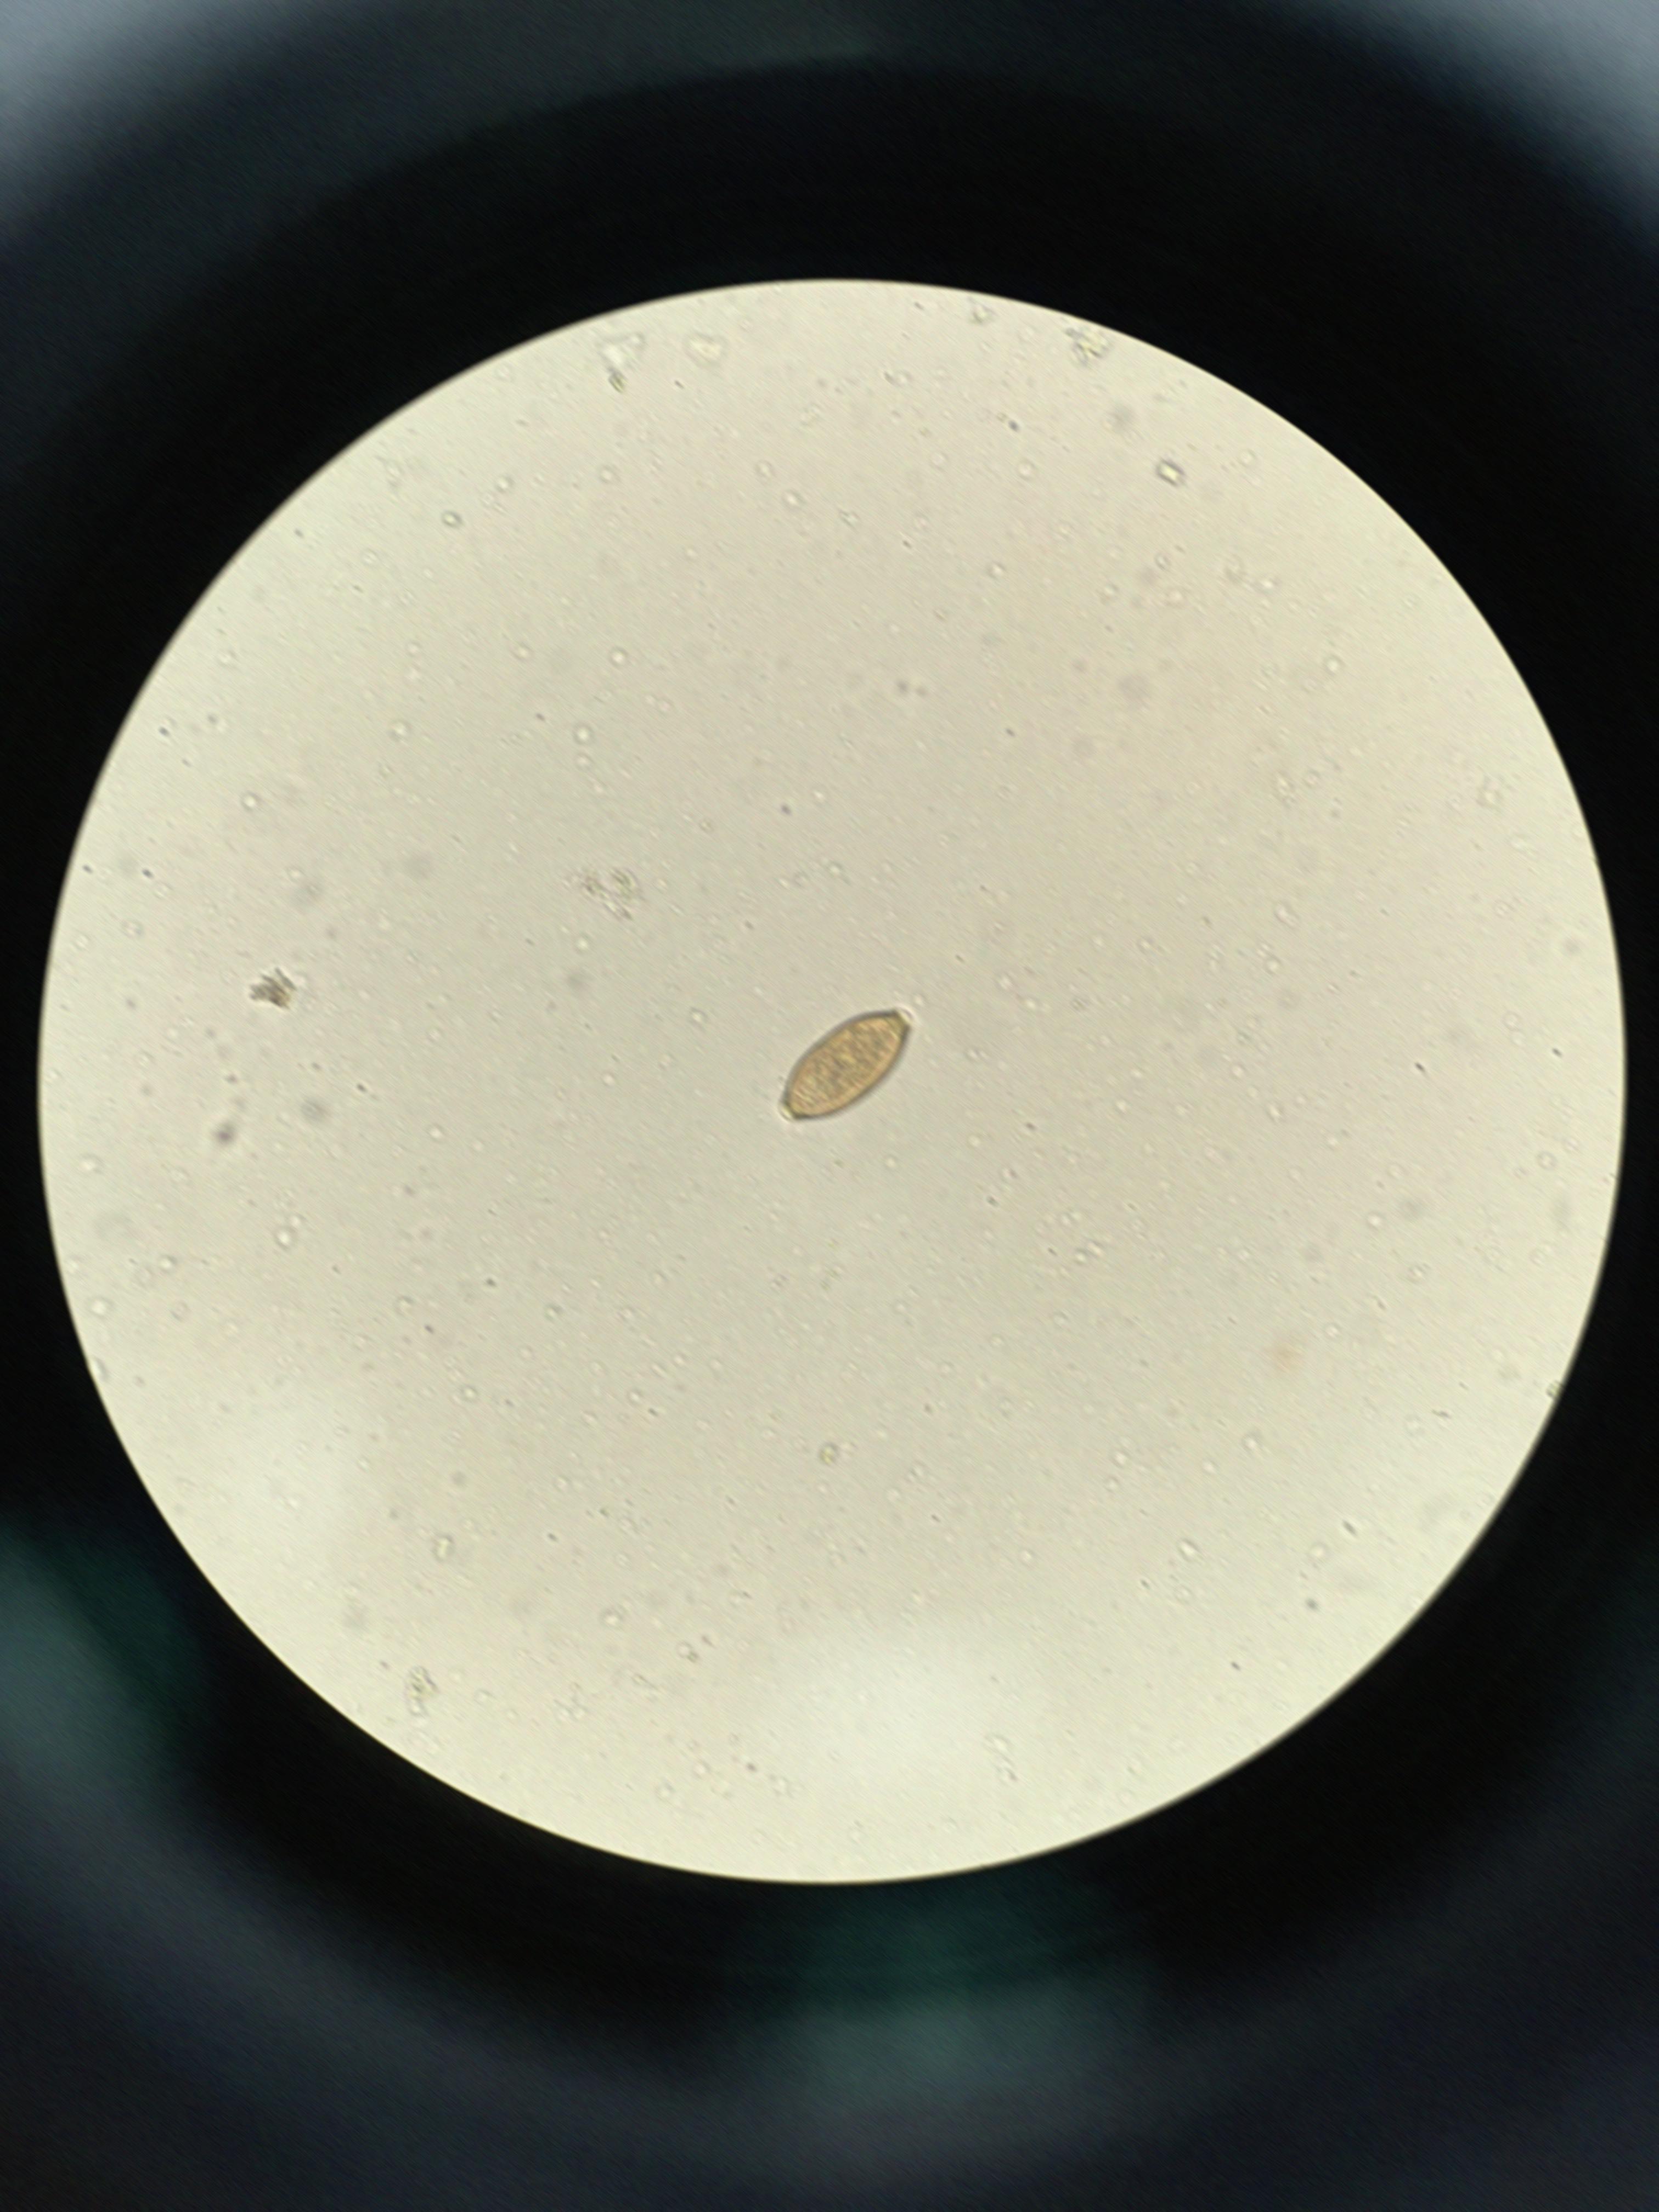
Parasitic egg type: Trichuris trichiura